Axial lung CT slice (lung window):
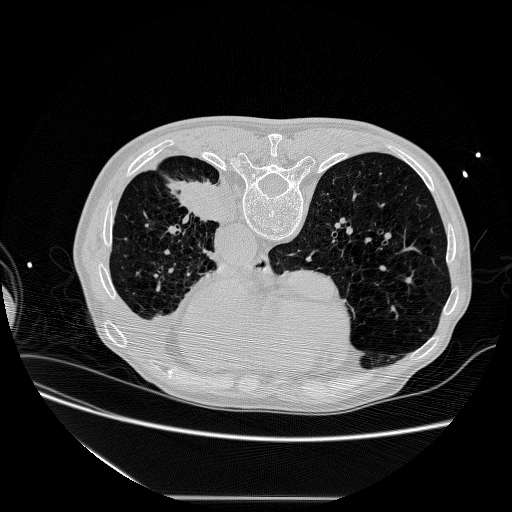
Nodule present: no